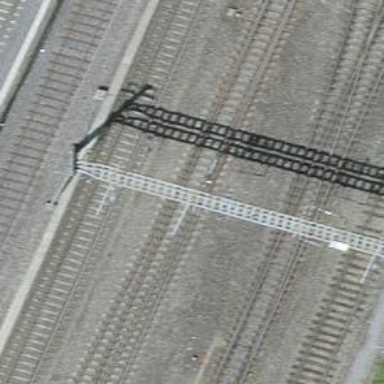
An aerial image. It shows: Railway switch.